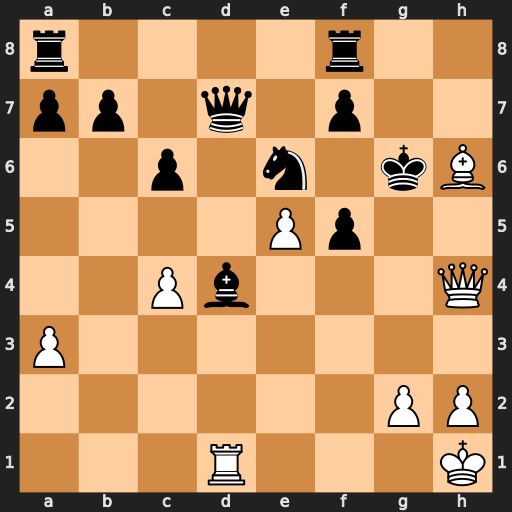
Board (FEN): r4r2/pp1q1p2/2p1n1kB/4Pp2/2Pb3Q/P7/6PP/3R3K
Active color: w
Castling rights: -
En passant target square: -
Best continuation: Bxf8 Nxf8 Rxd4 Qxd4 Qxd4